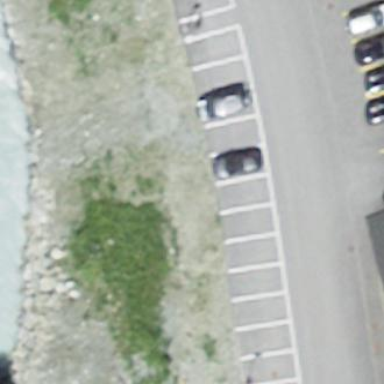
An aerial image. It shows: Parking area with asphalt surface.